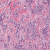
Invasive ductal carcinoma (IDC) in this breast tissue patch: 1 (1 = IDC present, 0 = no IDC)